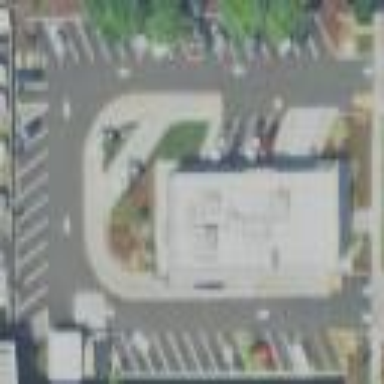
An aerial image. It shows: Retail area.